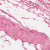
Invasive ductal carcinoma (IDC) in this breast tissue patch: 0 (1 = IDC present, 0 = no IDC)